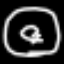
Label: donut